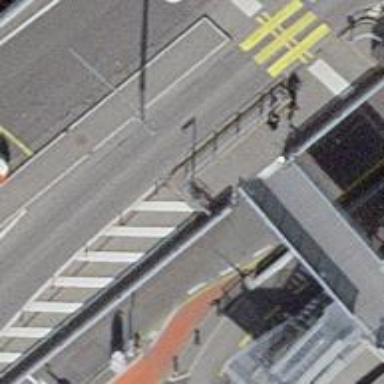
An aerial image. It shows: Guard rail.